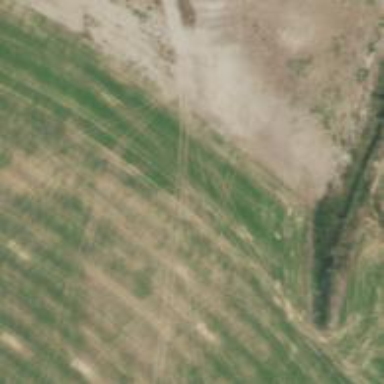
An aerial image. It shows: Track with grade 5 tracktype.